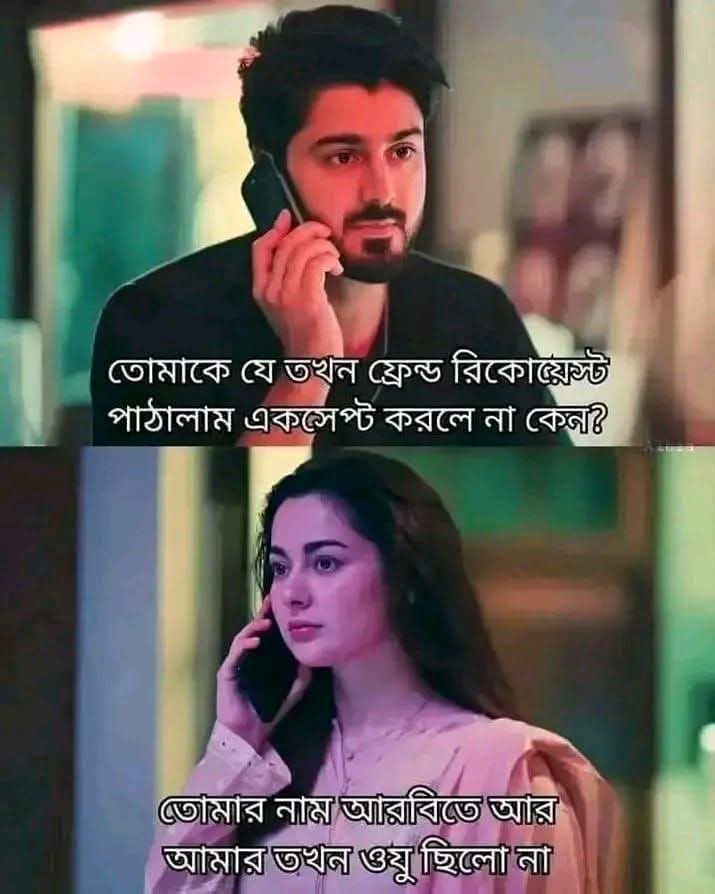
Text: তোমাকে যে তখন ফ্রেন্ড রিকোয়েস্ট পাঠালাম একসেপ্ট করলে না কেন?
তোমার নাম আরবিতে আর আমার তখন ওযু ছিলো না
Label: Non Hate